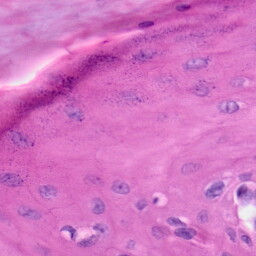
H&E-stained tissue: Skin